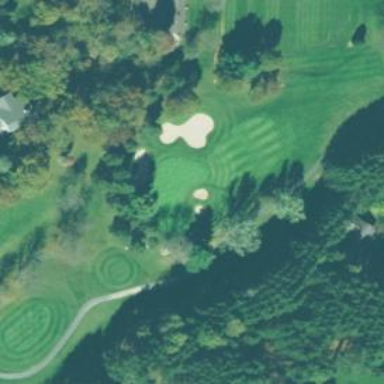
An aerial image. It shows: Golf hole.